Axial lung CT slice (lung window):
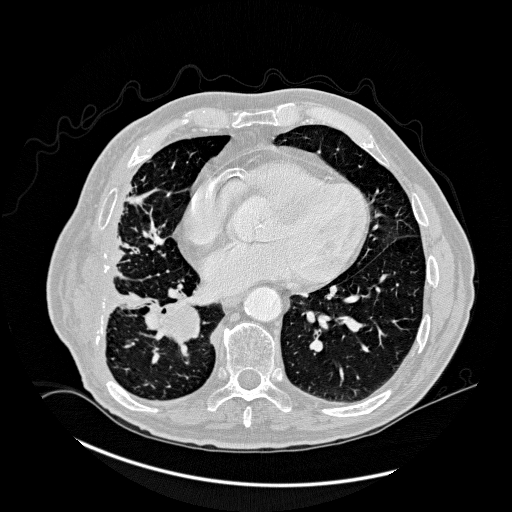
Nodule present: no